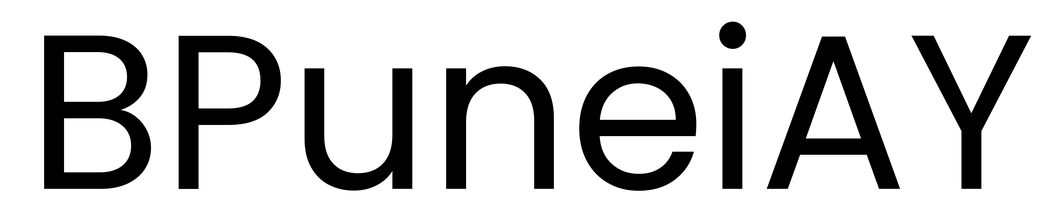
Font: Poppins-Regular